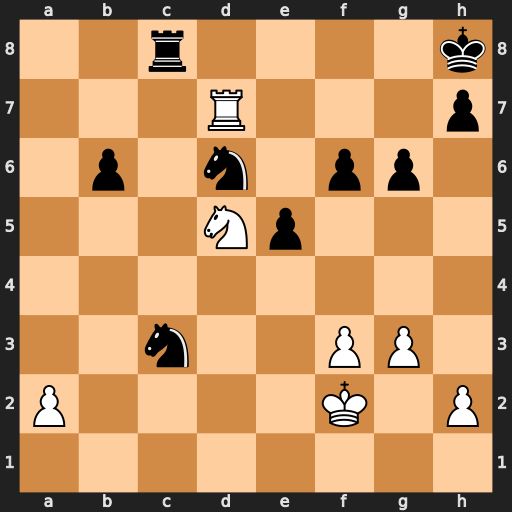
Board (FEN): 2r4k/3R3p/1p1n1pp1/3Np3/8/2n2PP1/P4K1P/8
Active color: w
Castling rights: -
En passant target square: -
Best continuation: Nxf6 Nde4+ fxe4 Nxe4+ Nxe4